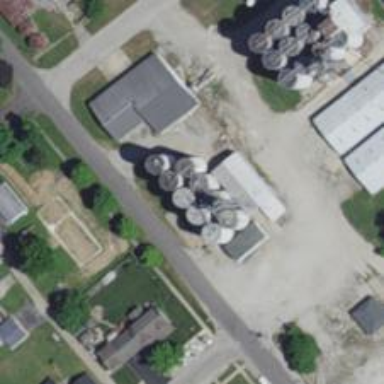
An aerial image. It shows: Silo.